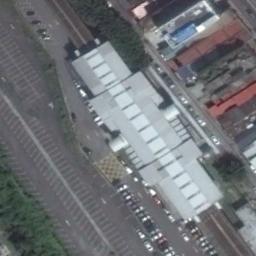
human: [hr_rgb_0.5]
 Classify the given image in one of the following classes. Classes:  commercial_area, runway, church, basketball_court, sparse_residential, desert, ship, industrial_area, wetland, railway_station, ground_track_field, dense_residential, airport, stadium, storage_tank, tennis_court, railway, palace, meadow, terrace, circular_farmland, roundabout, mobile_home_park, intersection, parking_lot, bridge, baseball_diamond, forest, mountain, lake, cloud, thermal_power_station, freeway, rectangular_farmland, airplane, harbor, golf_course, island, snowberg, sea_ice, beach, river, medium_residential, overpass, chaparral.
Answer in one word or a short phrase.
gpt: railway_station